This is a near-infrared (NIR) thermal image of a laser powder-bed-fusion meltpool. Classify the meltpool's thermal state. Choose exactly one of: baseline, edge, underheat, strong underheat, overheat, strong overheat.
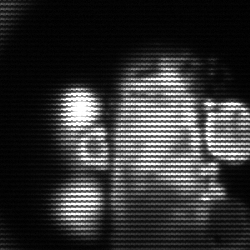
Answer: strong underheat